七年级 · 解析几何
线 $M N$ 上取 $A 、 B$ 两点, 使 $A B=10 \mathrm{~cm}$, 再在线段 $A B$ 上取一点 $C$, 使 $A C=2 \mathrm{~cm}, \mathrm{P} 、 Q$ 分别是 $A B 、 A C$ 的中点, 则 $P Q=$ $\mathrm{cm}$.
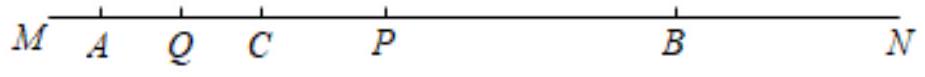
解析: 如图,

$\because \mathrm{AB}=10, \mathrm{AC}=2 \mathrm{~cm}, \mathrm{P} 、 \mathrm{Q}$ 分别是 $\mathrm{AB} 、 \mathrm{AC}$ 的中点,

$\therefore \mathrm{AP}=\frac{1}{2} \mathrm{AB}=5, \mathrm{AQ}=\frac{1}{2} \mathrm{AC}=1$,

$\therefore \mathrm{PQ}=\mathrm{AP}-\mathrm{AQ}$

$=5-1$

$=4$,

故答案为: 4 .